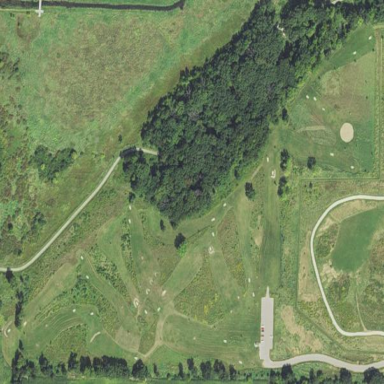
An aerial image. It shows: Disc golf course with grass surface.